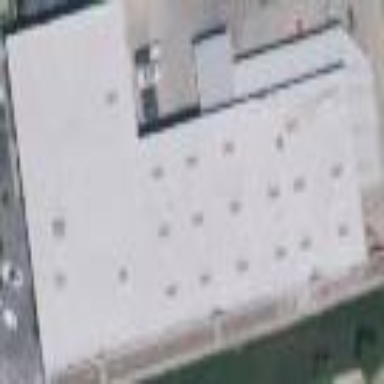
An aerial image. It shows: Industrial building.